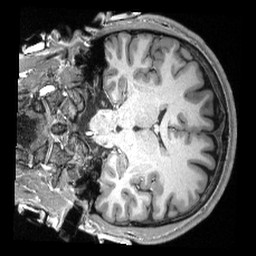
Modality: T1w
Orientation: coronal
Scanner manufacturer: siemens
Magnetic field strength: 3 T
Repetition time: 2.3 s
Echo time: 0.00308 s